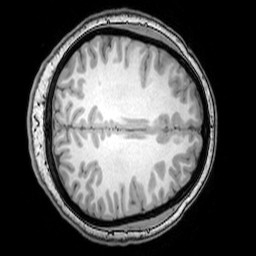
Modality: T1w
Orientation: axial
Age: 21
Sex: female
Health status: healthy
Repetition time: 0.081 s
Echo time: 0.037 s